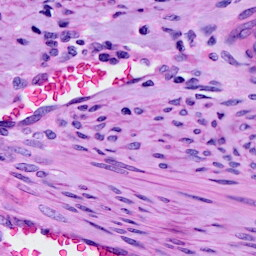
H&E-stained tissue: Cervix